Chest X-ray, PA view. Patient: 45 years old, sex M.
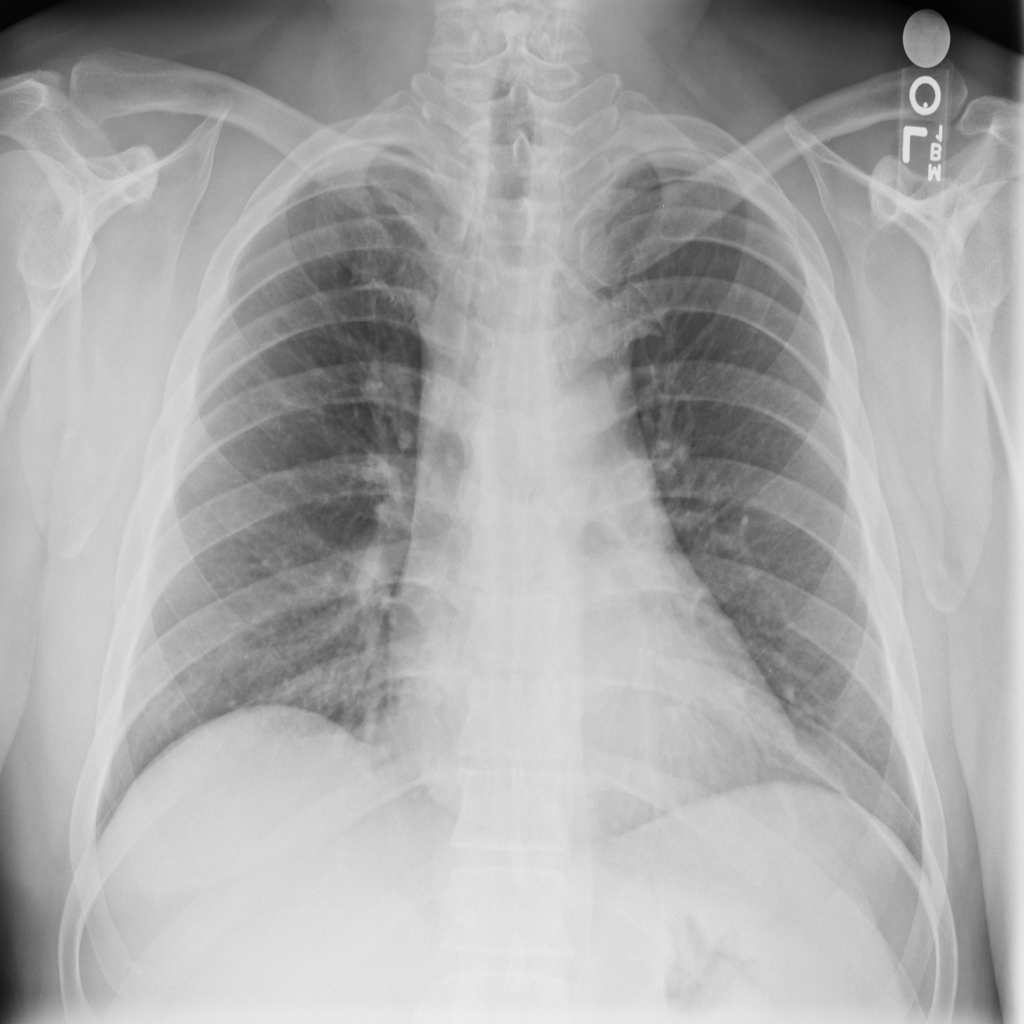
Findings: No Finding